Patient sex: M
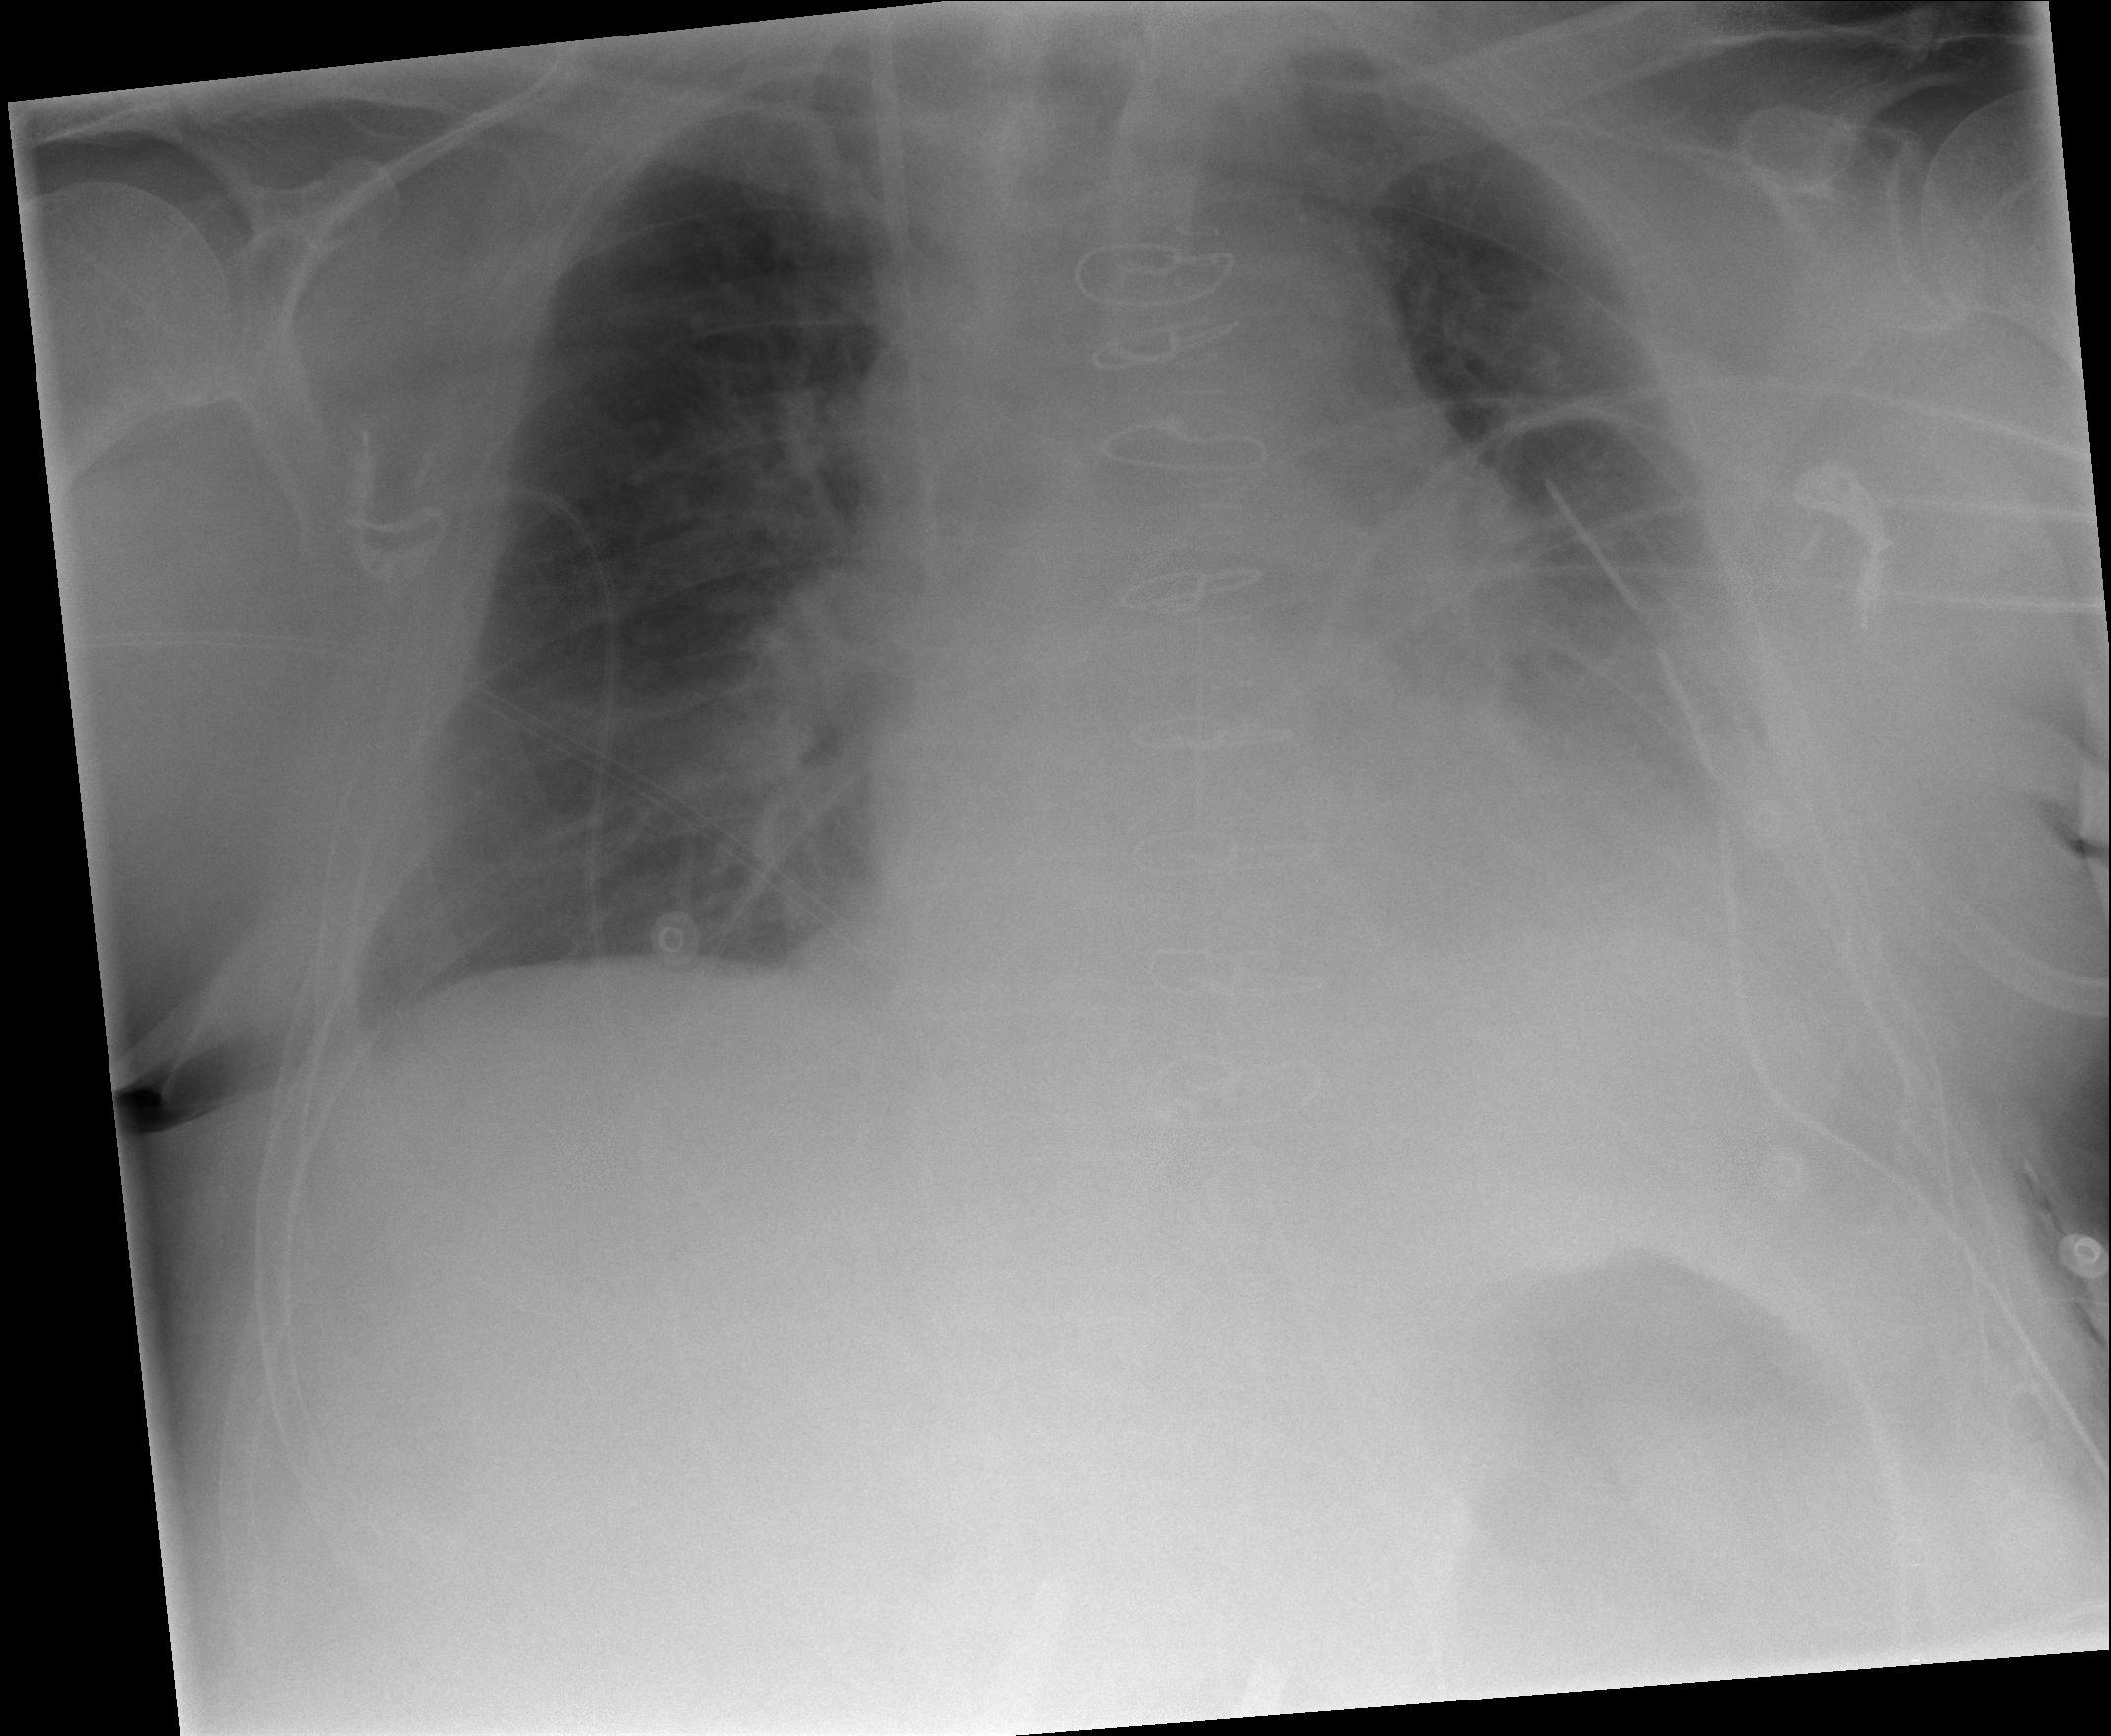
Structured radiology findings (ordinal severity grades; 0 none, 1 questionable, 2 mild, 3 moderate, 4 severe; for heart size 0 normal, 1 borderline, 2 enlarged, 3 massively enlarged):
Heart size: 2
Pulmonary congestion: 2
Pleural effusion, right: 0
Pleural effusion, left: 1
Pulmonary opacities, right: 0
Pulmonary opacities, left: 0
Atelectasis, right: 0
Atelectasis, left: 2